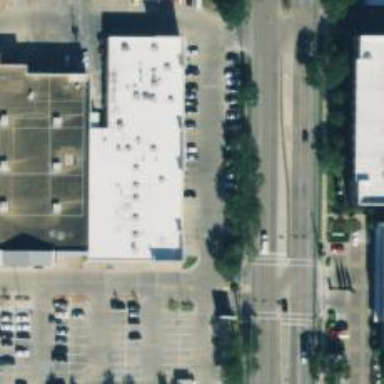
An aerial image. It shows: Parking space.